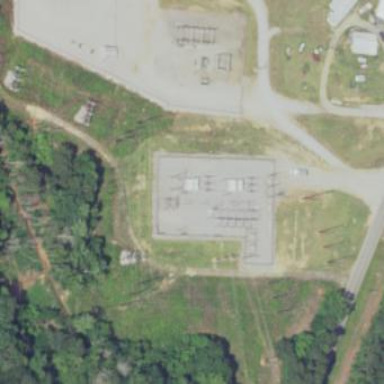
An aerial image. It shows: There is distribution substation enclosed by fence.